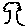
Label: tree